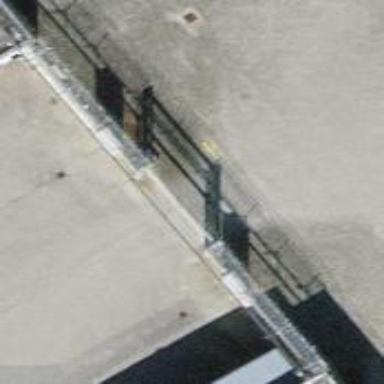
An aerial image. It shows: Fence is in the image.